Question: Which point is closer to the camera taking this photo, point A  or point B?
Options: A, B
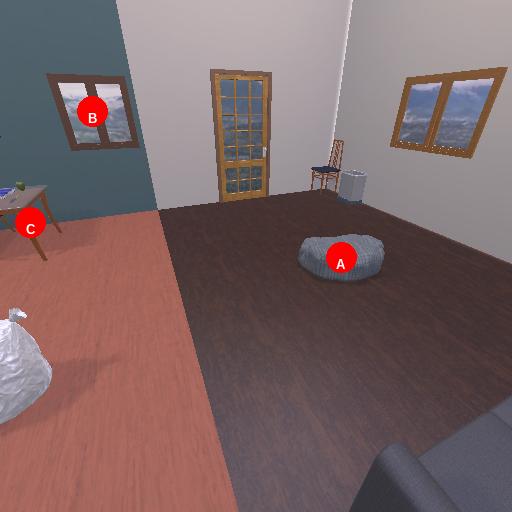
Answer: A